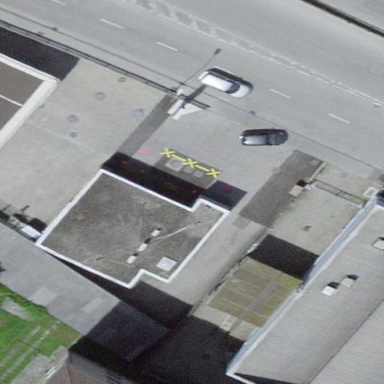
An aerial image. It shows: Convenience shop located within building.